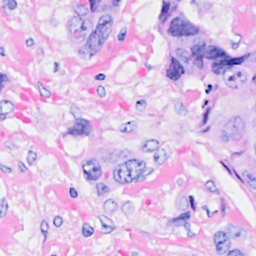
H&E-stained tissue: Breast